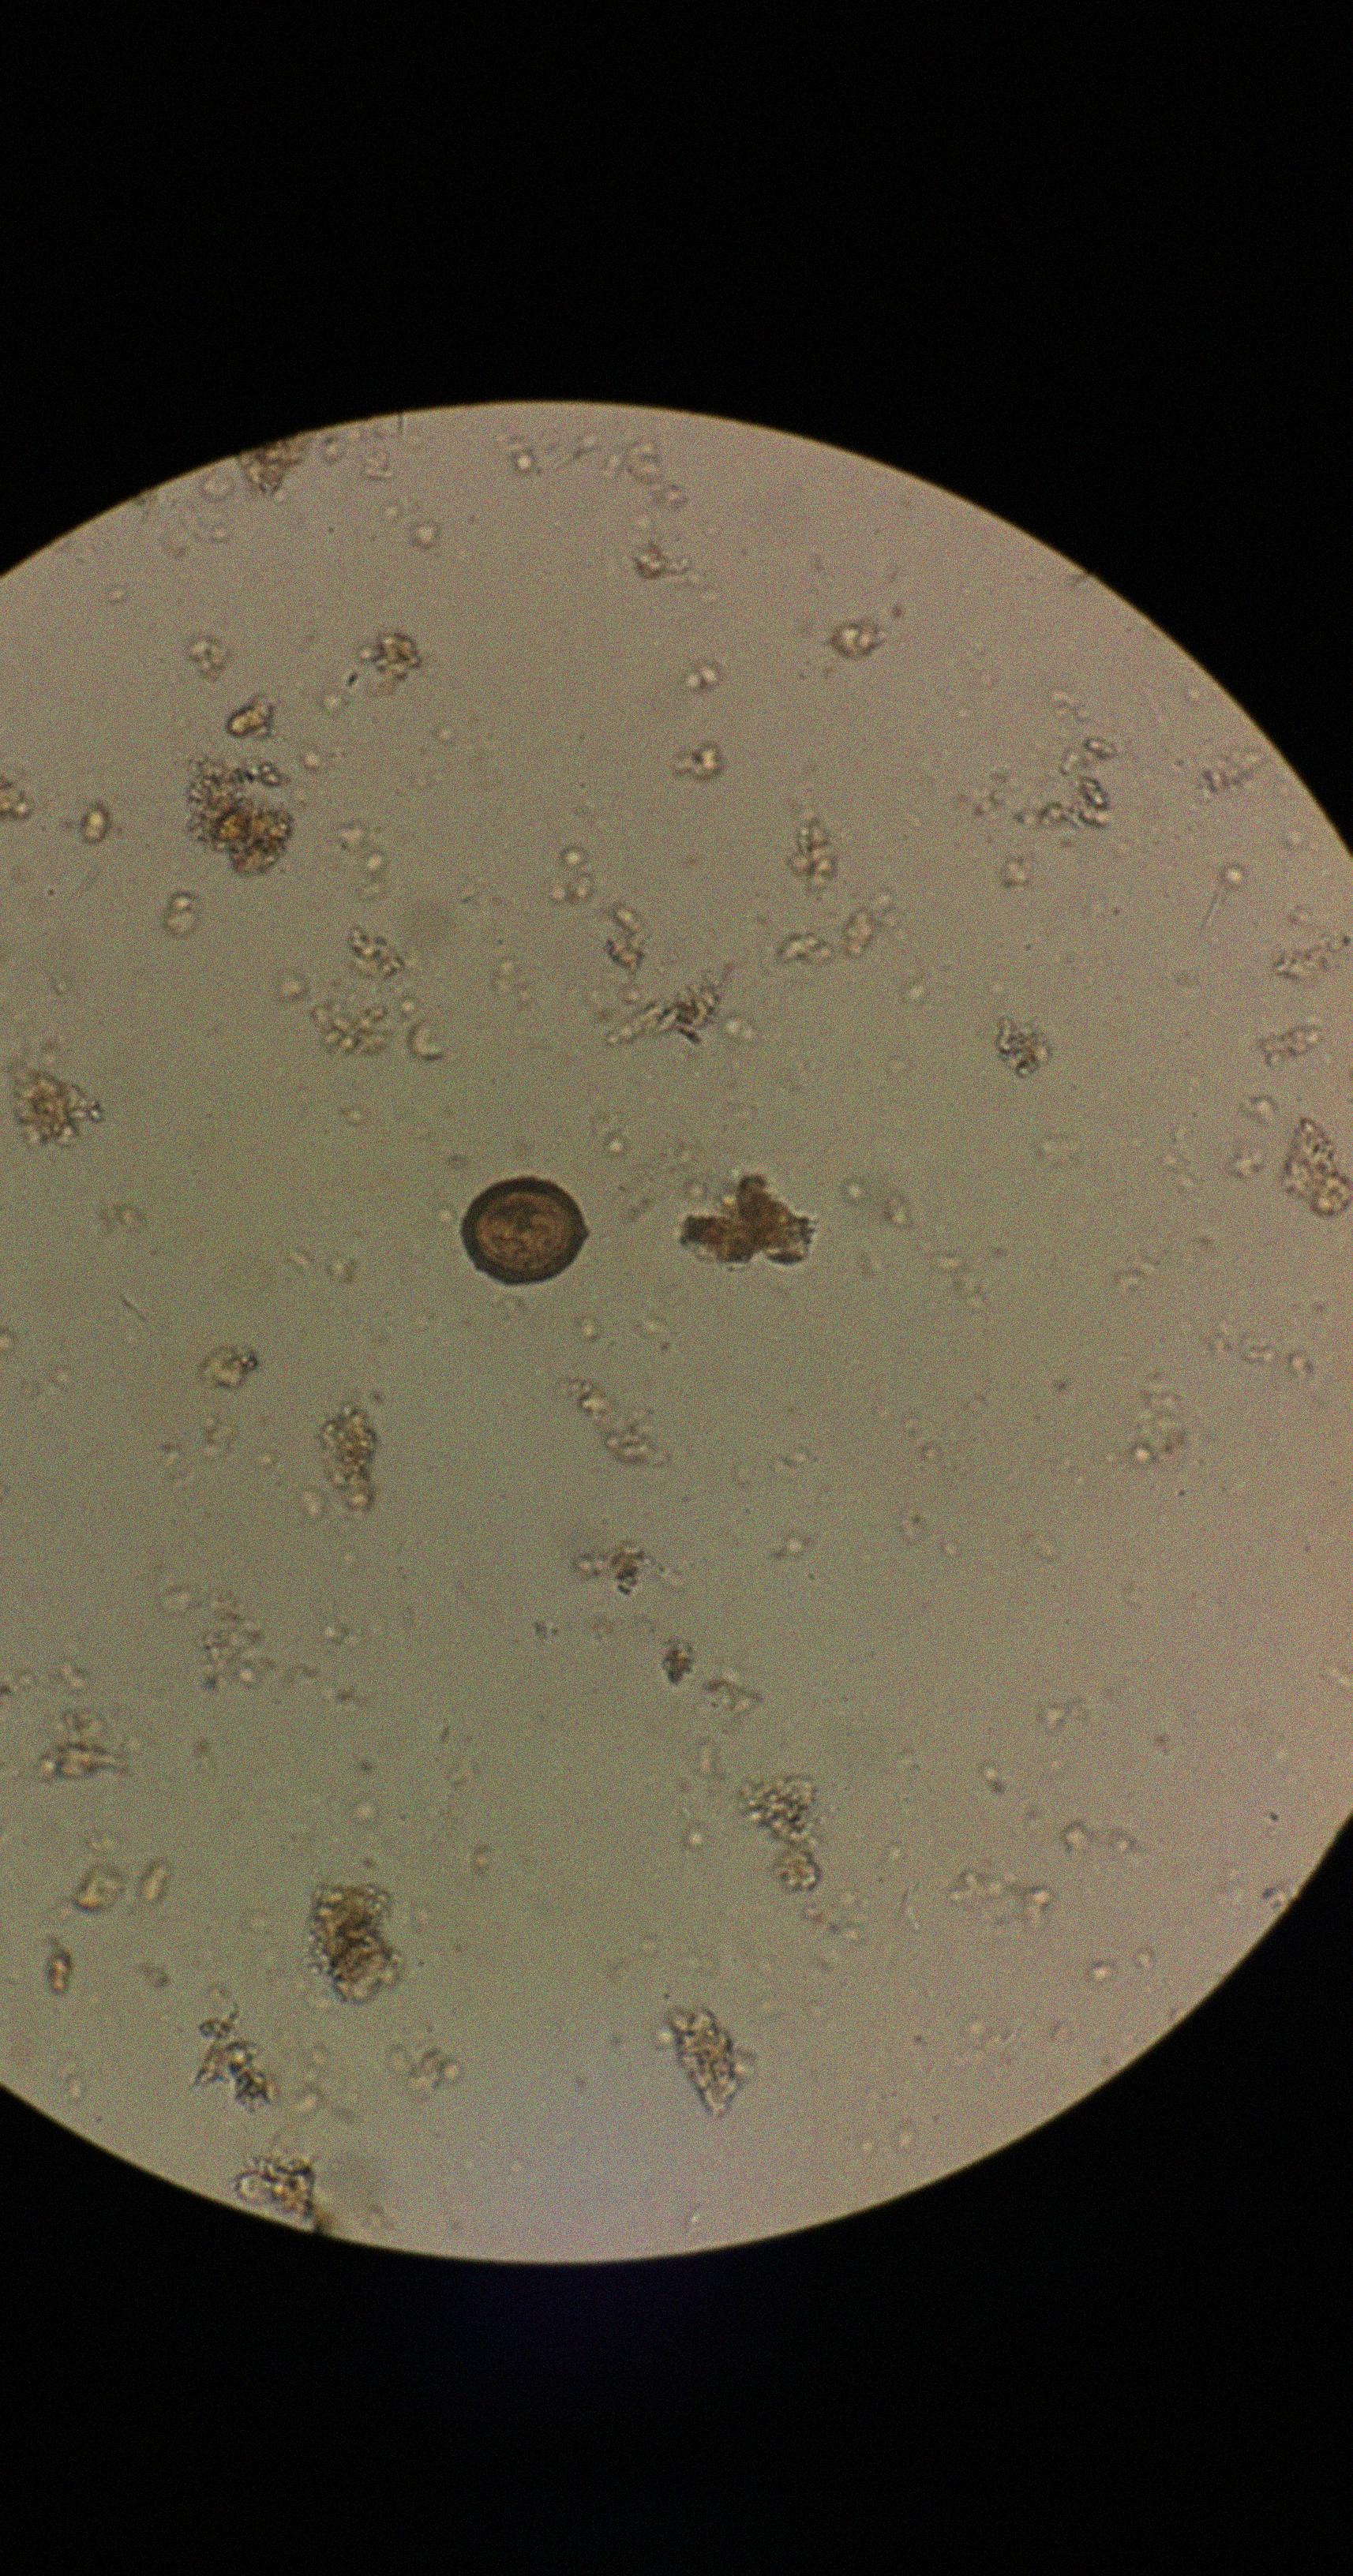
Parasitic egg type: Taenia spp. egg